Question: I'm trying to set up a plain white background for my Unreal Engine 4 game. I've tried experimenting with the sky sphere (setting all colors to #FFFFFF and setting cloud opacity and star brightness to 0.0). The background remains a dull gray color at best. (If I add stars, the stars are bright white, against the dull gray background).
How do I set up the sky sphere (or perhaps atmospheric fog) to create a bright white background?

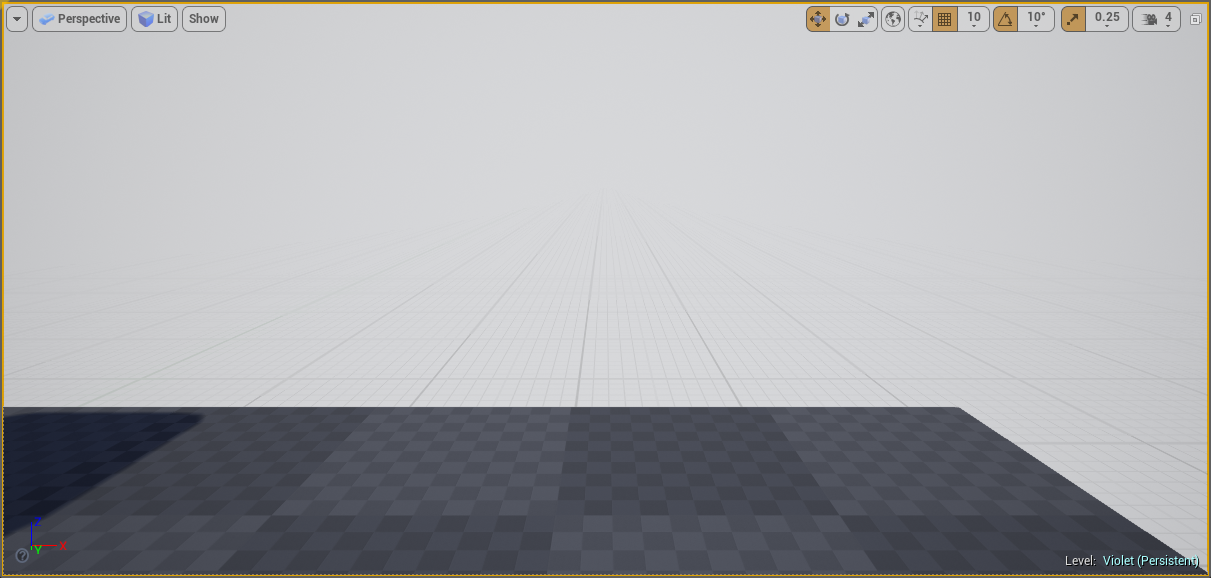
Answer: Okay, so I've figured out what's going on here.
UE4 reserves the 'bright whites' for emissive surfaces and blooms, and the engine softly clamps 'normal' (#FFFFF) white surfaces to a dim gray. This helps really bright materials and effects stand out. It's handled by the tonemapper, which converts the scene from HDR to LDR.
There's an interesting forum thread on it here: <URL>.
Here's a quote which explains the situation nicely:
"The current behavior is intended. The base color is a material attribute that combined with light (and view angle) becomes the HDR color which still needs to be tonemapped to become the LDR color so a monitor can display it. The tone mapping tried to be mostly linear but if the HDR input values get very bright it should softly clamp to white. This is needed as lighting can be brighter than 1 in many areas and we want to avoid clamping artifacts with that.
"The pipeline is setup to make it easy to get real (physically based) content. Having a different default (e.g. no tonemapper) would break that goal. We intend to make the tonemapper pass more programmable (You already can override the tonemapper pass creating a Postprocess Material replacing the tonemapper but getting access to the properties is very very limited) so for some applications this default behavior can be altered." - Martin Mittring (Unreal Engine Developer, Epic)
Further reading:
<URL>
<URL>